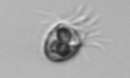
Label: Balanion